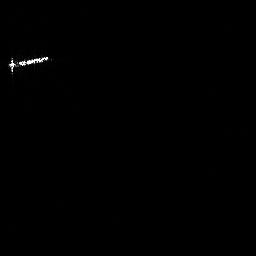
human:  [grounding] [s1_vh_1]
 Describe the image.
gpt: In the satellite image, there is  <ref>1 medium ship </ref> <box>[[1, 20, 19, 29, 0]]</box> located at top left.